Aerial crown-view tile of a tropical tree (Barro Colorado Island, Panama), acquired 20250217:
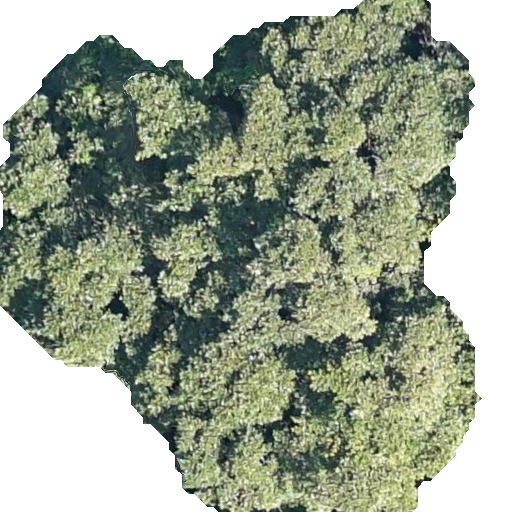
Species: Ficus obtusifolia
GBIF accepted scientific name: Ficus obtusifolia
Crown area: 279.893 m²